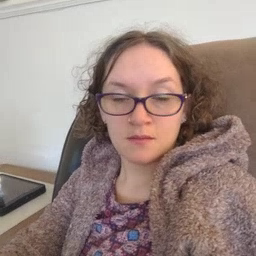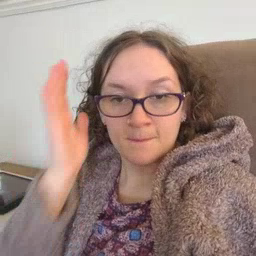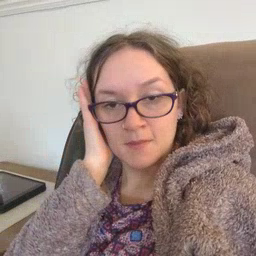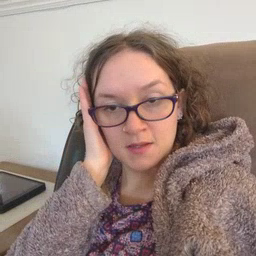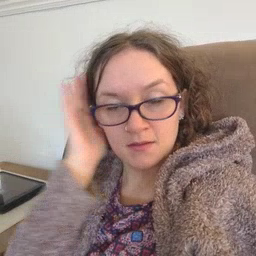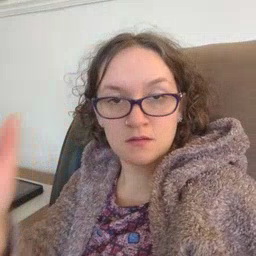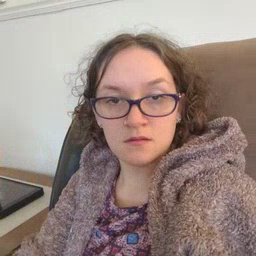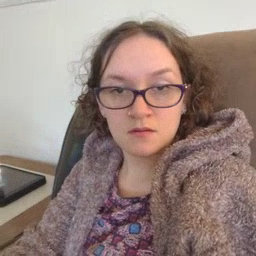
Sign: bed